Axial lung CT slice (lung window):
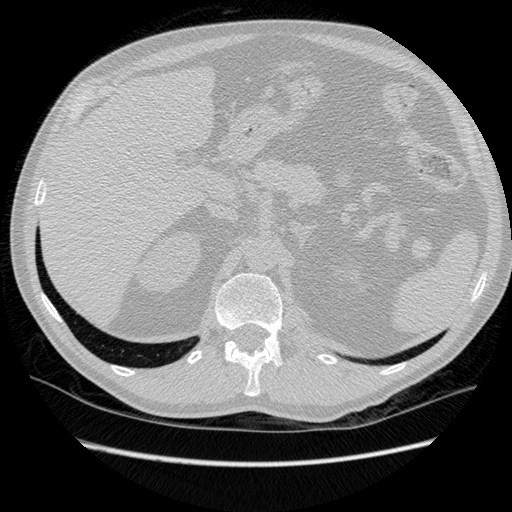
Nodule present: no